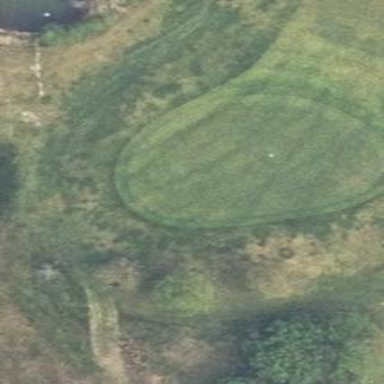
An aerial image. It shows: Golf green.